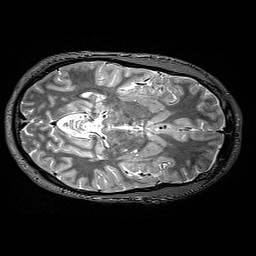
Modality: T2w
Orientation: axial
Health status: healthy
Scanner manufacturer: siemens
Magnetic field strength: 3 T
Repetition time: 4.8 s
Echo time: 0.458 s